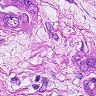
Metastatic tissue present: yes